Question: We are coding for senior project. But when I pull project on Xcode, main.storyboard gives an error like in picture. I discarded all changes and cleaned my project, but it did not work. Half of project is on my friend computer, half of is on mine. How can I fix this GitHub error and how can we compound this parts ? Ps : I have backup of my project in another folder.

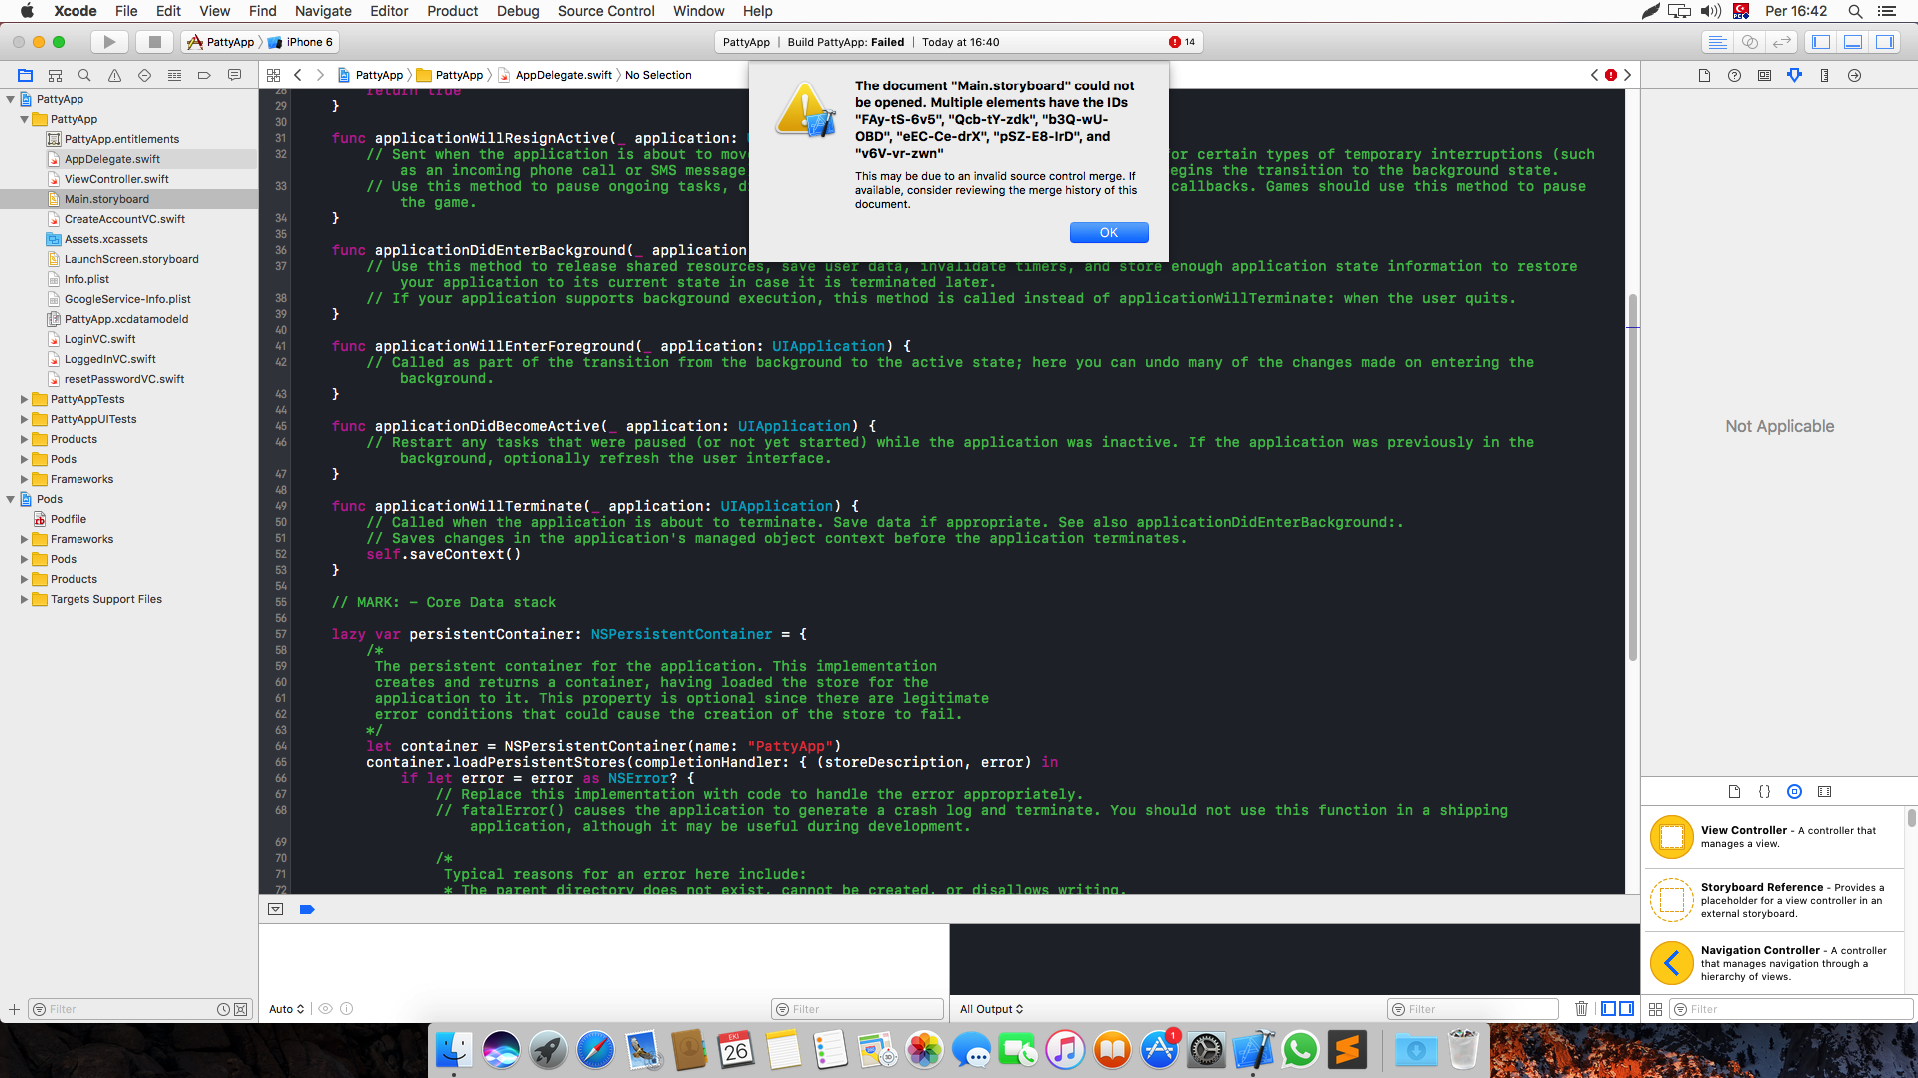
Answer: Storyboards are '.xml' files. The issue you have recently happened to me after I didn't properly resolve GitHub merge conflicts. When you don't edit the stuff in the <<<<< >>>>>> brackets properly, inside the file that has merge conflicts, you can generate the ID conflicts.
You either have to open the 'xml' file of the storyboard with Xcode itself (or with a Texteditor like Sublime) and fix it manually (if you know what you are doing and where the duplicate elements are, as the file xml-structure is quite complex). The BEST way (especially since you have a backup) would be to go inside the project folder and replace the storyboard file with the old one. You will loose changes made since the backup, but if you commit frequently, it should not be too far behind.
EDIT: If the rest of the stuff you merged relies on a newer version of the storyboard (e.g. IBOutlets or IBActions), you will have to recreate those assets in the storyboard and re-connect them to your code.
Another route instead of replacing the storyboard file would be to do a git hard reset to your last commit before the merge and then attempt to merge again. At that point try to resolve the storyboard conflicts better, which may be very difficult. Don't worry, storyboard merge conflicts are a big pain to every developer. If nothing helps, resetting by replacing the file above should always work.
GENERAL RULE: Try to use multiple storyboards for your viewcontrollers. Group them into storyboards as you see fit. That way if one storyboard gets conflicted, it will easier to reset it and then manually adjust it to the latest state. It is also less likely to get merge conflicts in the first place because it's unlikely that two coders will work on the same storyboard file. Usually working on the same file is fine, when editing different lines but storyboards are different. As soon as you open them you get all sorts of 'view misplaced' stuff and other things edited into the xml automatically. So if you open one and didn't actually change anything, reset the changes and don't commit it.